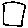
Label: square